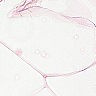
Metastatic tissue present: no